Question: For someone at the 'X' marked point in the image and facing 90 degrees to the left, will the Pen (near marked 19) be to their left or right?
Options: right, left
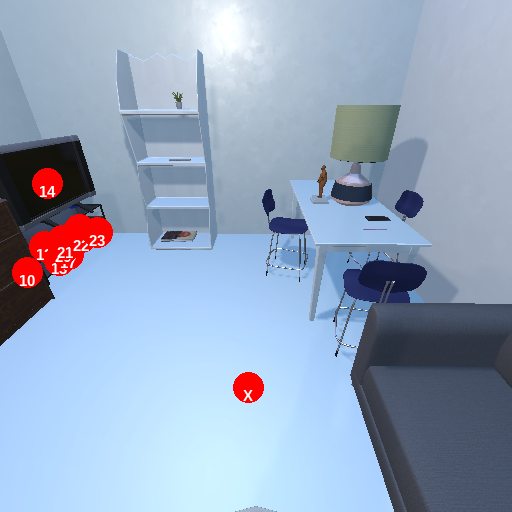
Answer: right